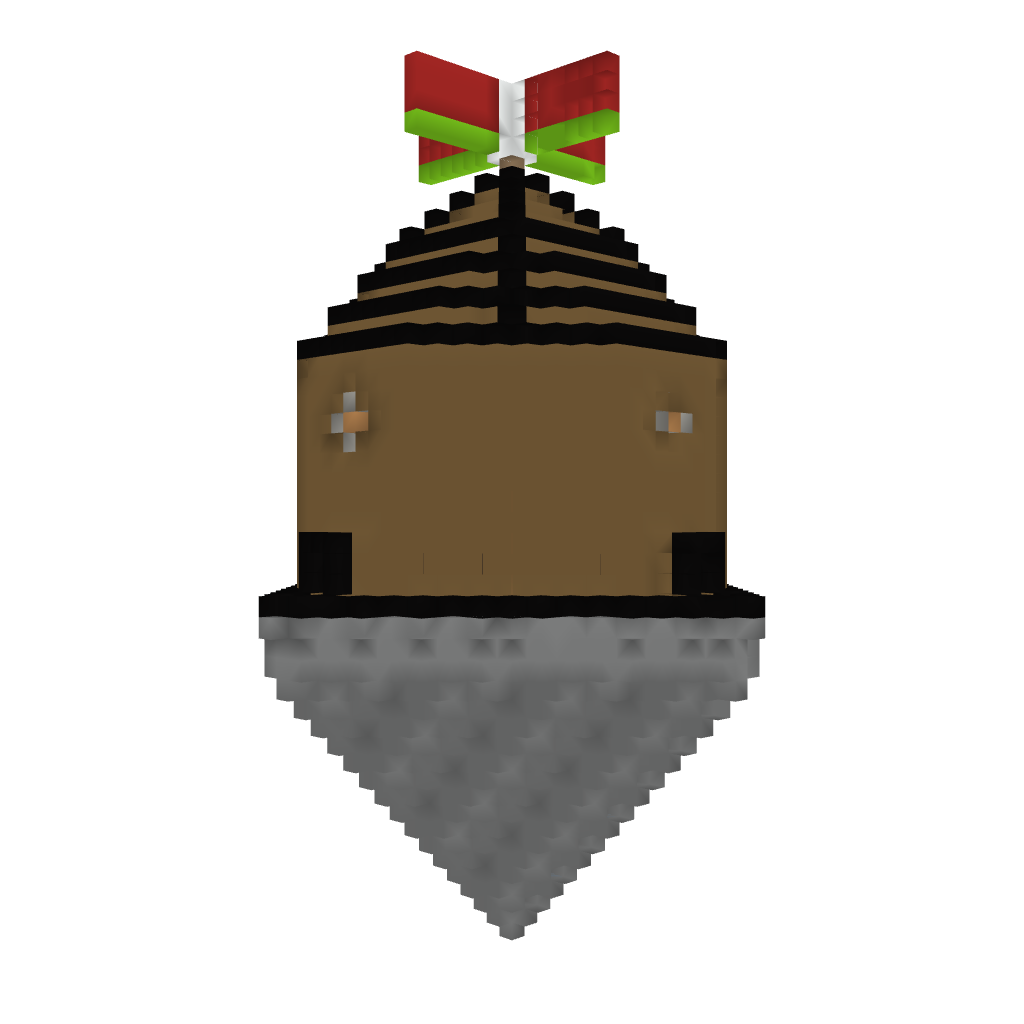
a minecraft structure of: house on the hill